Question: I have a data flow process where I have an OLEDB Source and an OLEDB Destination like below:

Source merges data from two staging tables and returns a result set (say, 50K rows). These 50K rows are present in the destination table as well but are old data.
'''
SELECT * FROM staging1
UNION
SELECT * FROM staging2
'''
Generally, in the OLEDB destination we insert the returned dataset from the source to destination table, but in my case I have to update the old 50K rows with these new 50K rows.
Kind of a bulk update.
Can anyone please let me know how I can do that? I appreciate your help.
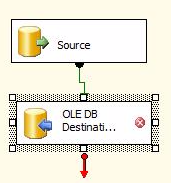
Answer: Well, found a solution to my problem; Updating all rows using a SQL query and a SQL Task in SSIS Like Below. May help others if they face same challenge in future.
'''
update Original
set Original.Vaal= t.vaal
from Original join (select * from staging1 union select * from staging2) t
on Original.id=t.id
'''